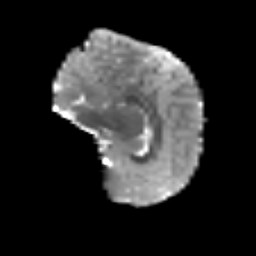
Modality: T2w
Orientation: sagittal
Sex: male
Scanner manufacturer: siemens
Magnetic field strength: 3 T
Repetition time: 5 s
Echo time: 0.071 s